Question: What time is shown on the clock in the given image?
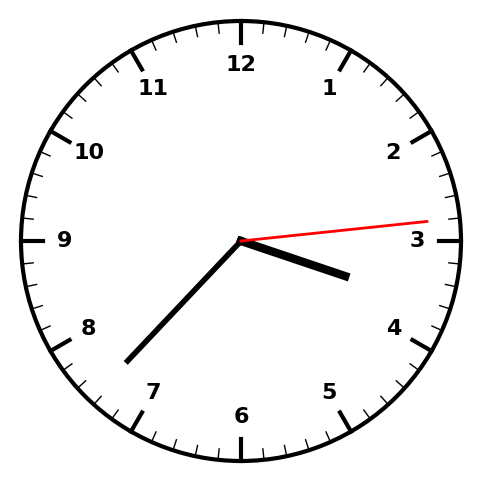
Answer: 03:37:14